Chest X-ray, PA view. Patient: 35 years old, sex F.
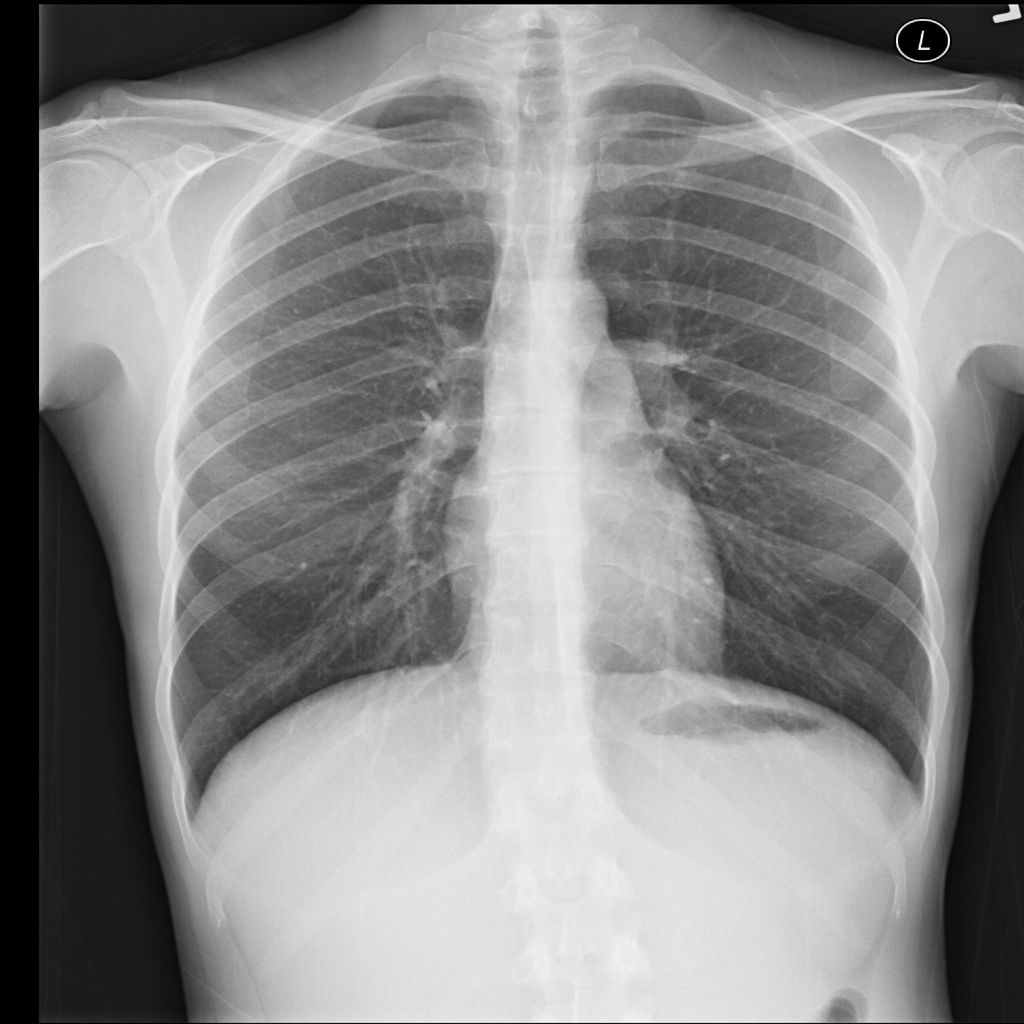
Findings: No Finding